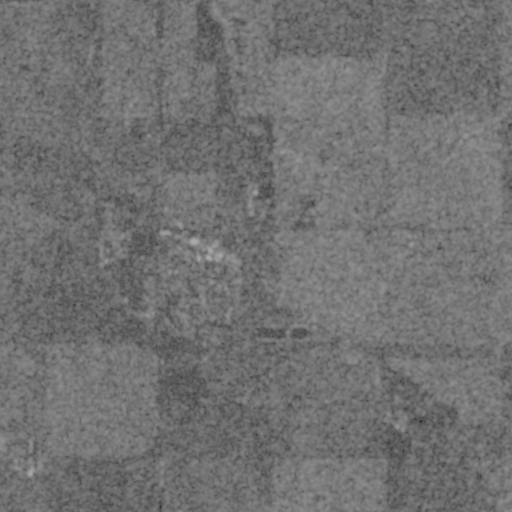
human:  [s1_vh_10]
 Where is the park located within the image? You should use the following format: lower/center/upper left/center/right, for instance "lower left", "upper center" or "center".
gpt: The park is located in the center of the image.
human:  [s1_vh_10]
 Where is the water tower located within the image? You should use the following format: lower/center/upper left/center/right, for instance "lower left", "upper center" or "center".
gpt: The water tower is located in the center of the image.
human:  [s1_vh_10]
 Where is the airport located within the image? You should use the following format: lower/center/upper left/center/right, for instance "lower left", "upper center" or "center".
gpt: There is no airport in the image.

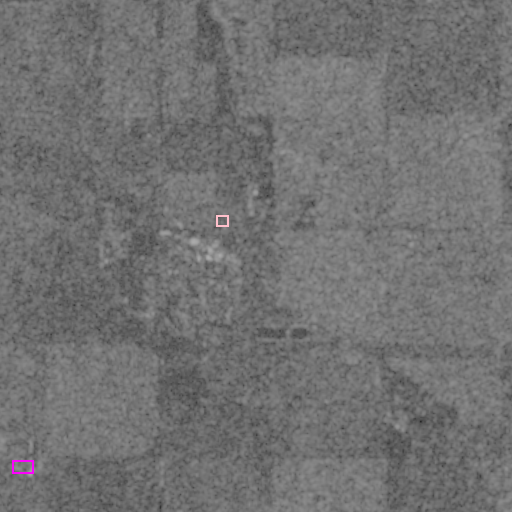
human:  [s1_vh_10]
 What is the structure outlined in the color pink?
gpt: The structure outlined in pink is a park.
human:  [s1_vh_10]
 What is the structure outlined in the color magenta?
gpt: The structure outlined in magenta is a building.
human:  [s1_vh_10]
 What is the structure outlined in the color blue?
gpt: There is no blue outline.